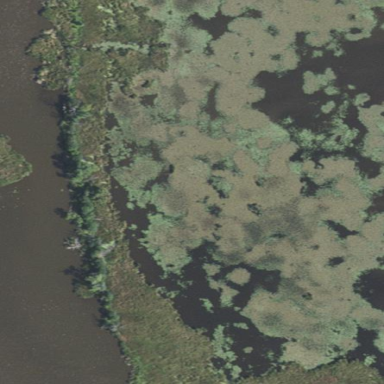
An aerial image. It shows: Marsh wetland.